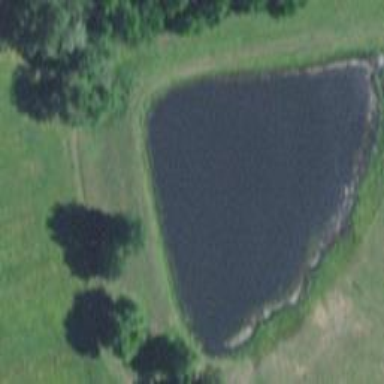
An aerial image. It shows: Pond surrounded by natural water.